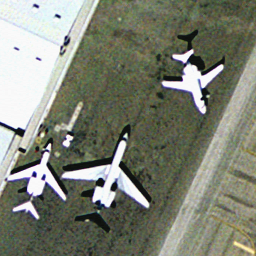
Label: airplane